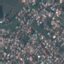
Label: Residential